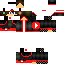
A female human skin with dark skin, wearing brown long hair dressed in a red hoodie and red pants, featuring a closed mouth.